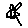
Label: flower